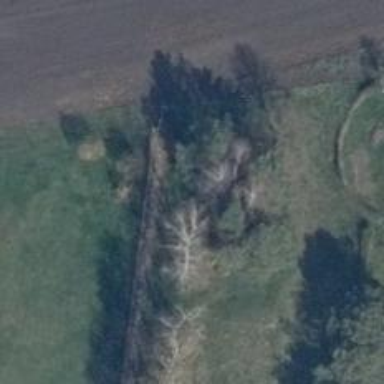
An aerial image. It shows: Row of trees in natural setting.